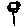
Label: flower